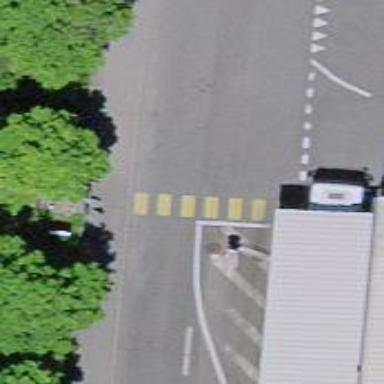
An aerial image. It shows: Zebra crossing on the road.